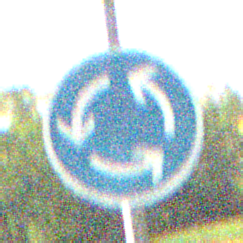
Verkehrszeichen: Kreisverkehr
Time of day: Night
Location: Outdoor (Nature)
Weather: Clear
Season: NotSpecified
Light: Natural